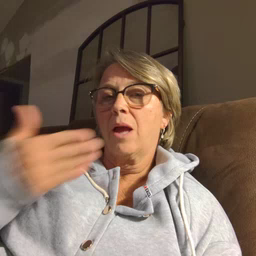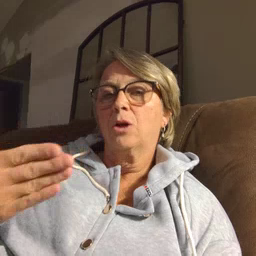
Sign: thankyou